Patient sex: F
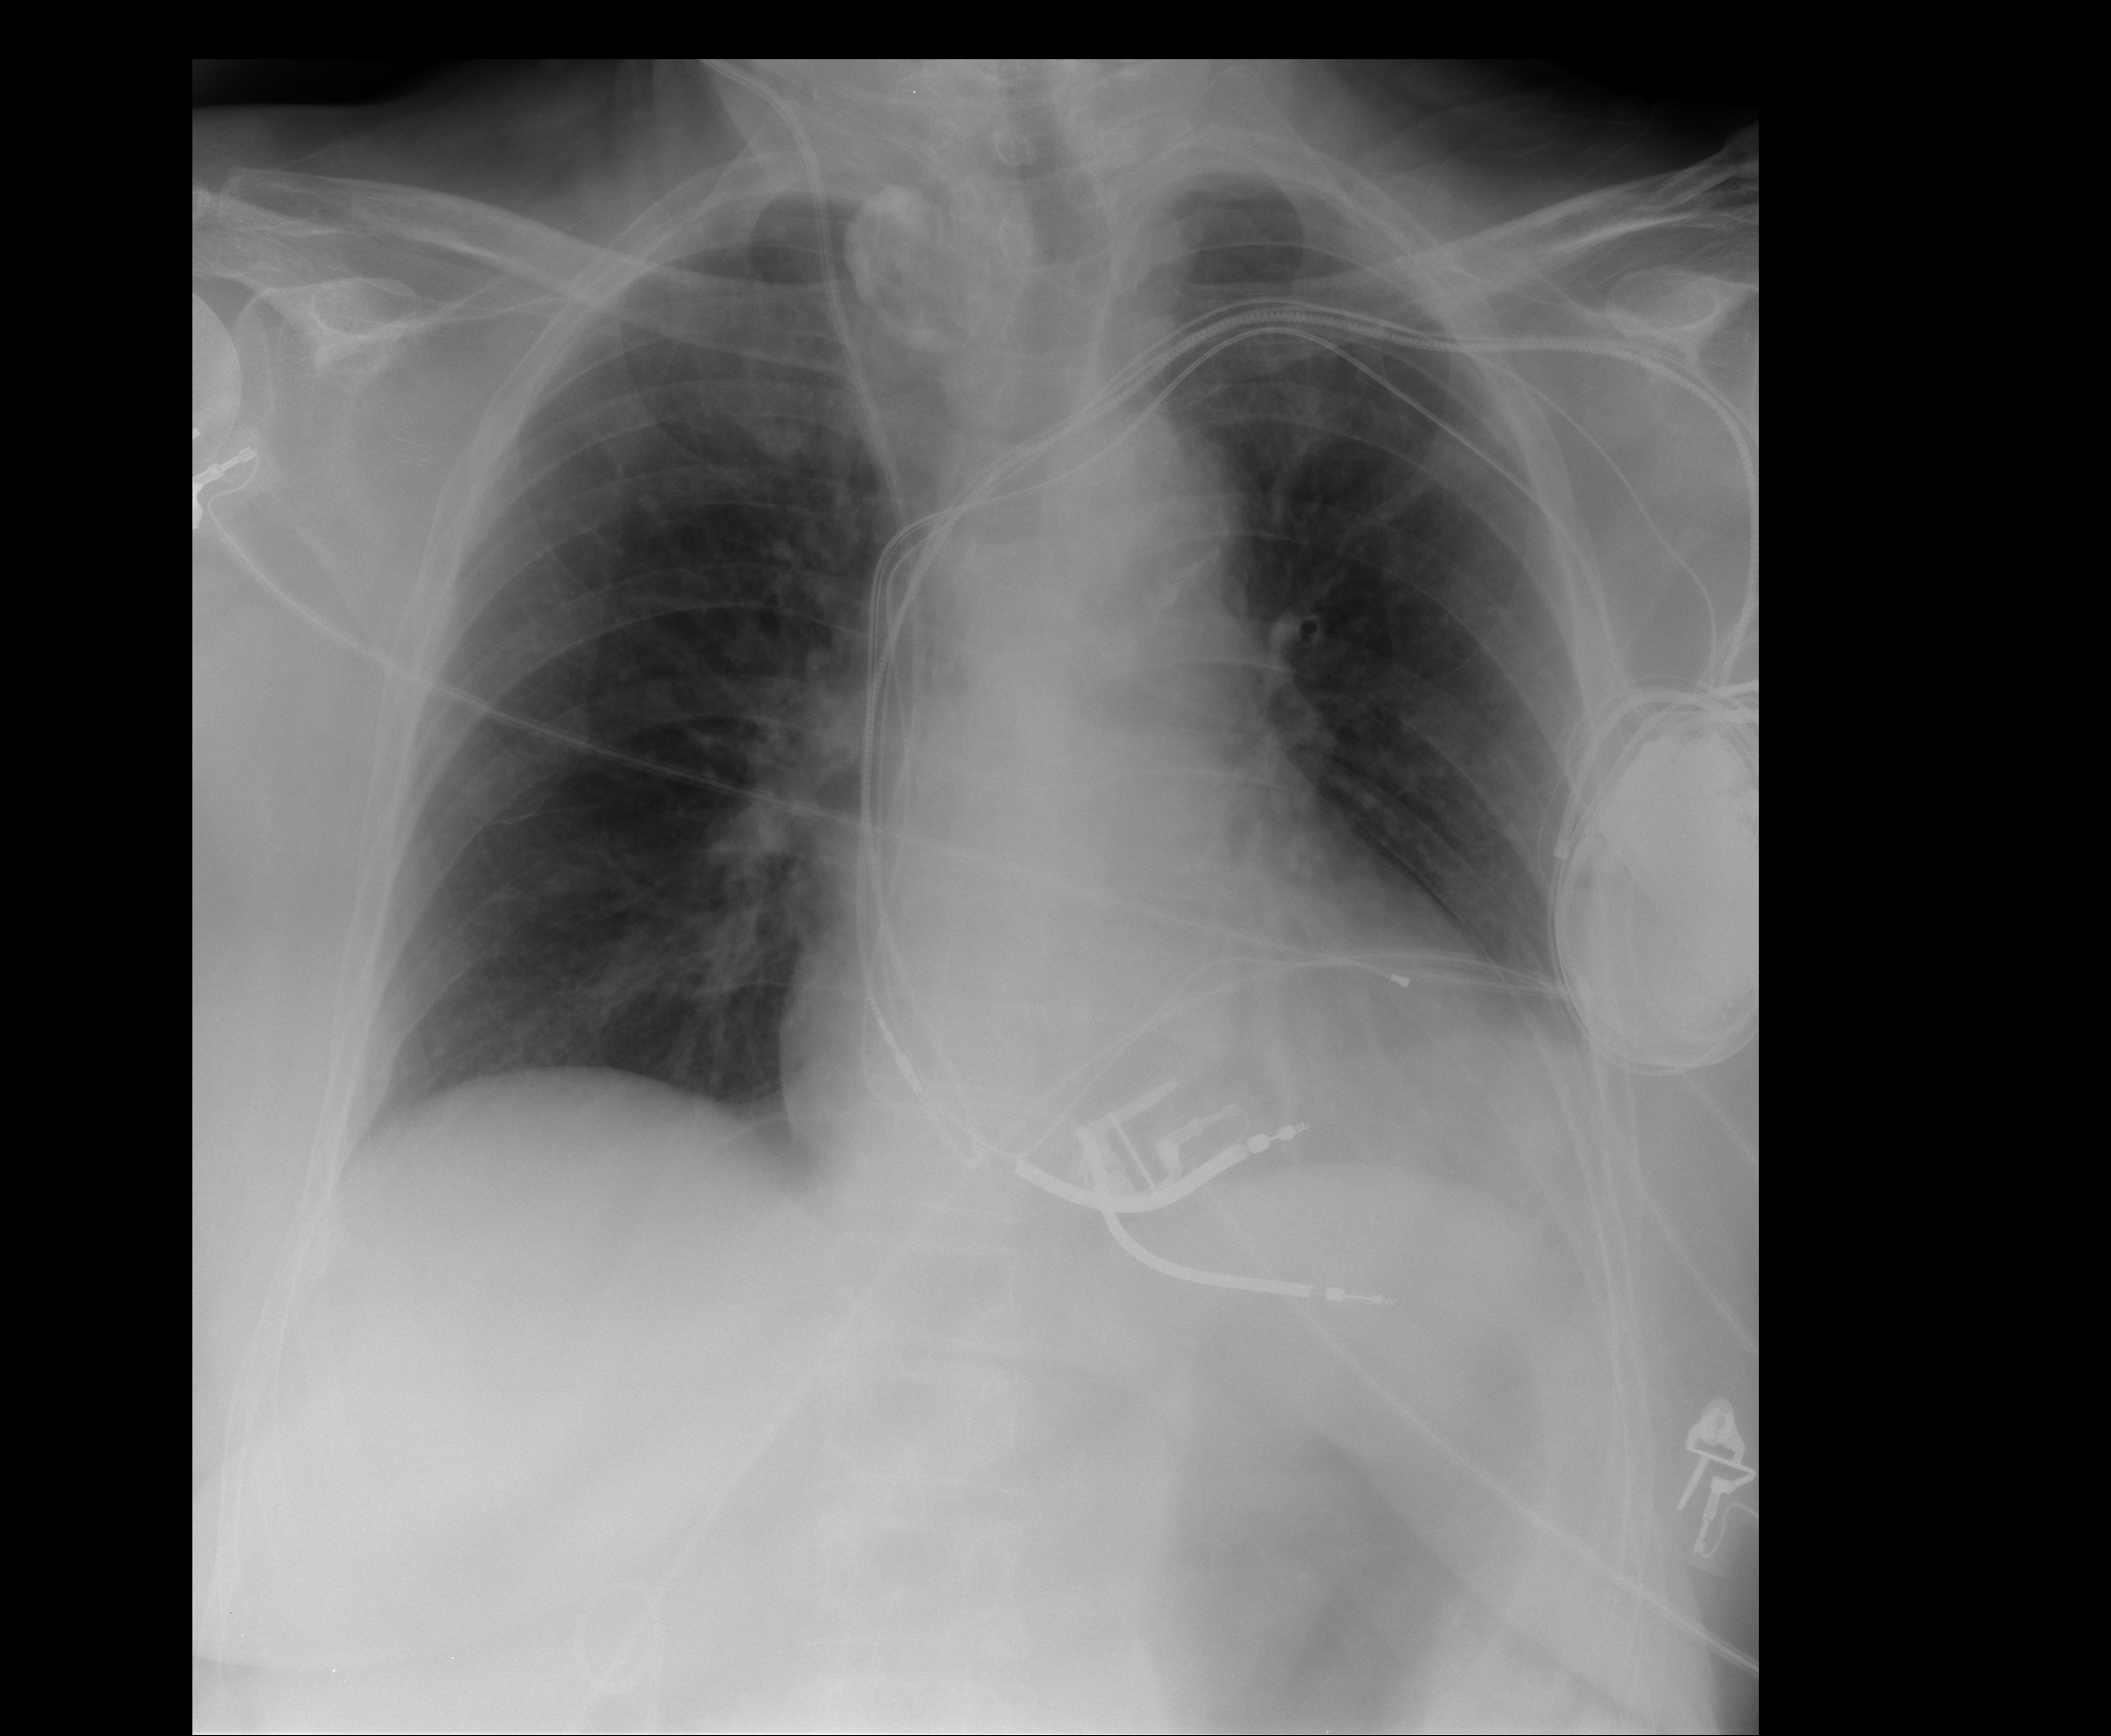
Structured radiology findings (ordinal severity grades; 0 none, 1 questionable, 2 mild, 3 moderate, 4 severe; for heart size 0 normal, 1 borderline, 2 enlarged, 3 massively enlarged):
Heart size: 0
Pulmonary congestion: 0
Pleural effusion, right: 0
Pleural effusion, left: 2
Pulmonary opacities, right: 0
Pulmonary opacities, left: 0
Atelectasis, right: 0
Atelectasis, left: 1